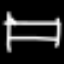
Label: bed